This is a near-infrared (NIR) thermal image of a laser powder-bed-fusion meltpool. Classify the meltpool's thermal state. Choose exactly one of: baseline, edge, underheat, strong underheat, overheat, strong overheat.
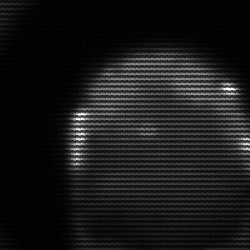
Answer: edge